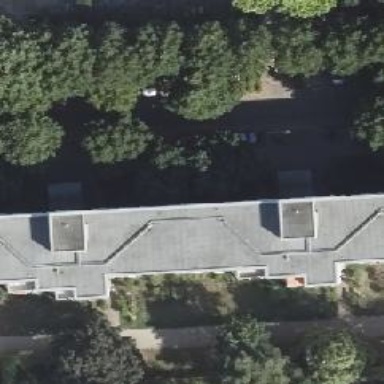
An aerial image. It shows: Block of apartments with flat roof. The building is colored in white.